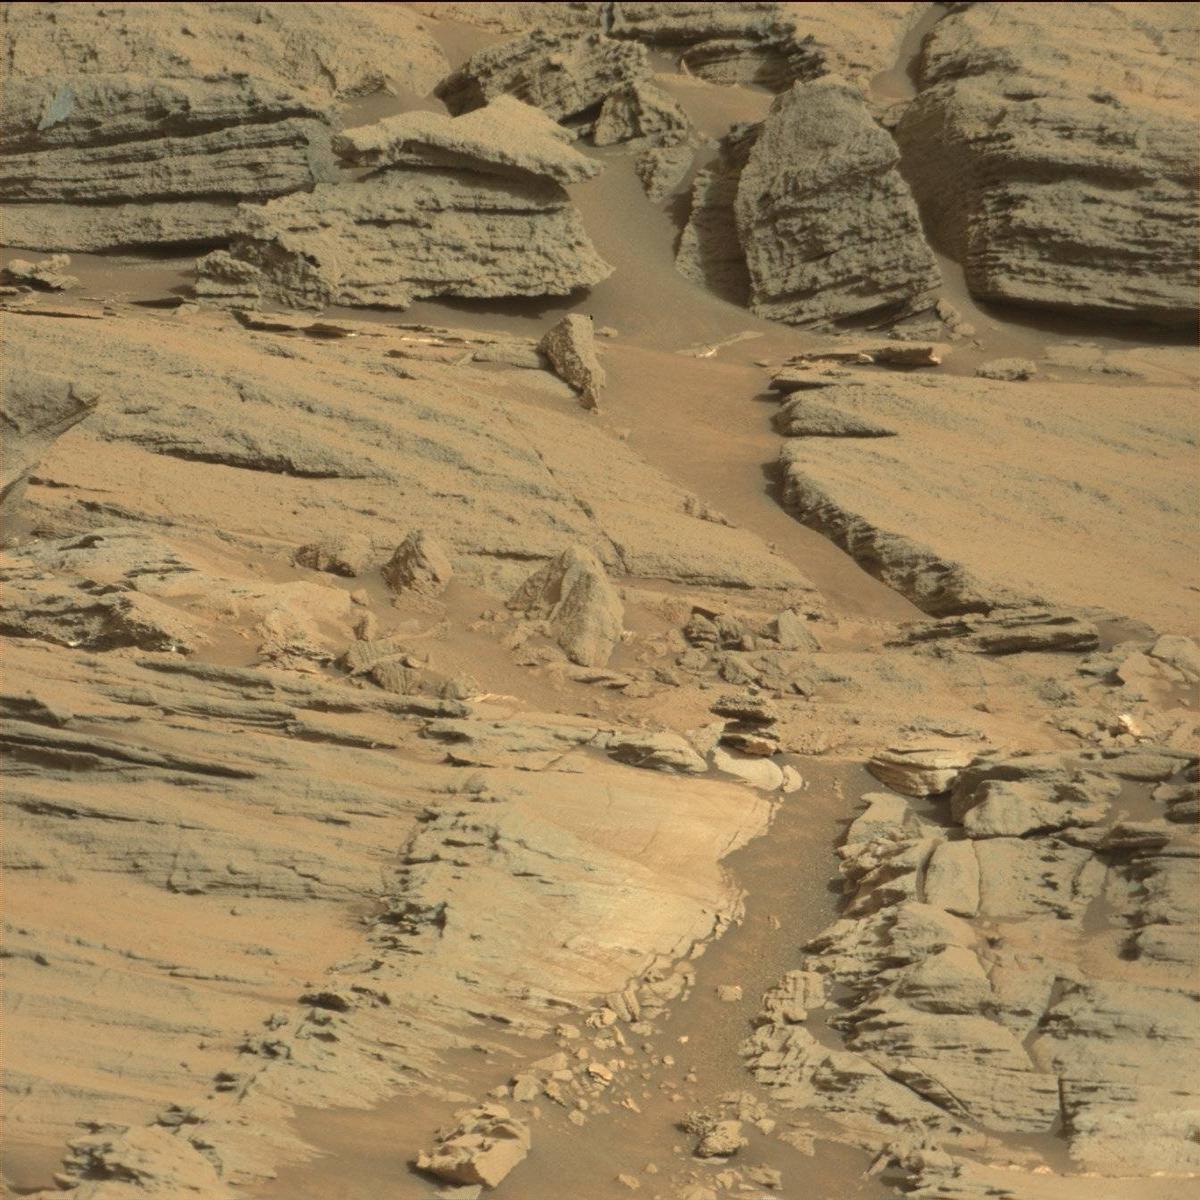
Terrain classes present: Bedrock, Rock, Sand / Soil